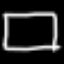
Label: square